Aerial crown-view tile of a tropical tree (Barro Colorado Island, Panama), acquired 20250818:
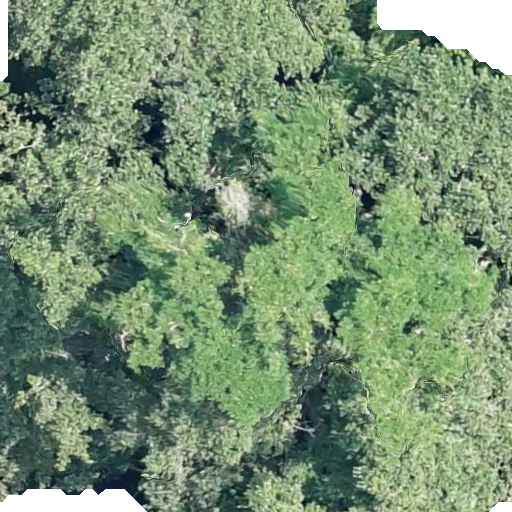
Species: Sloanea terniflora
GBIF accepted scientific name: Sloanea terniflora
Crown area: 418.733 m²